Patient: sex F, age 63
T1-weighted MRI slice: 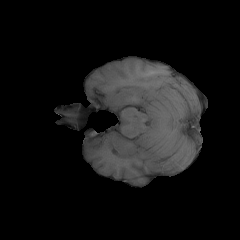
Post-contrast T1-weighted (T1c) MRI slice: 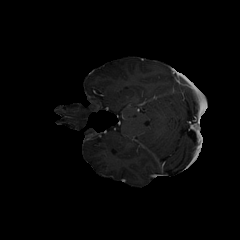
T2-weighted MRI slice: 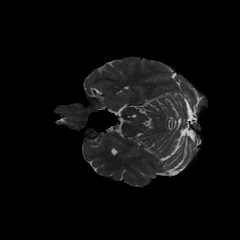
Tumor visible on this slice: no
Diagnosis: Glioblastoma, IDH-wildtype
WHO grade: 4